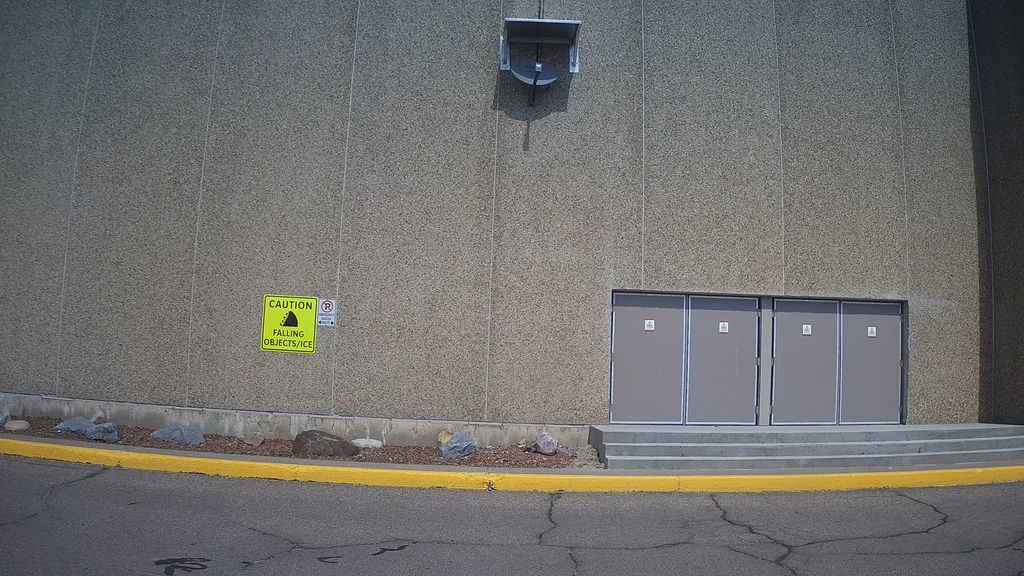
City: edmonton